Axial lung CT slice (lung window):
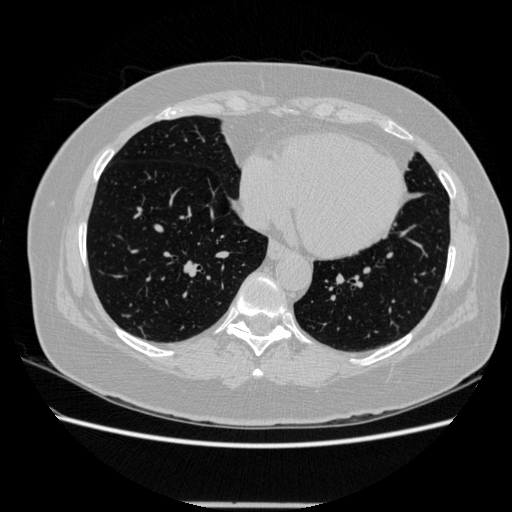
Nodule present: no